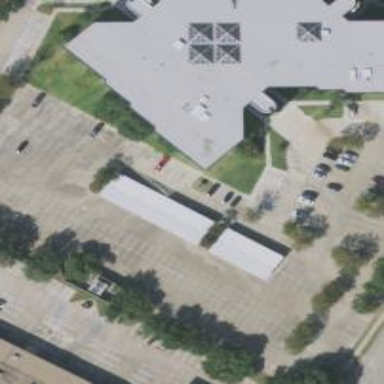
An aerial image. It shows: Commercial building.